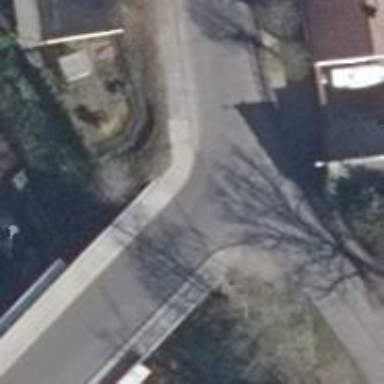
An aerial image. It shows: Residential road with asphalt surface and sidewalks on both sides. There is bridge on the road.